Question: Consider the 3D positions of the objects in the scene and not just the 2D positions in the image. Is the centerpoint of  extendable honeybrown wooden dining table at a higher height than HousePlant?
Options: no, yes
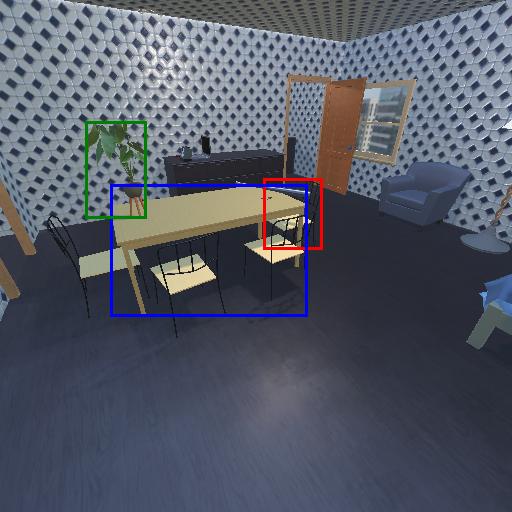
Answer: no